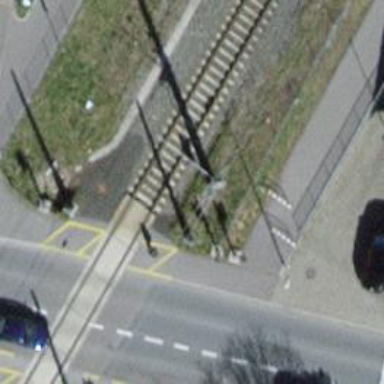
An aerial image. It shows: Railway crossing with traffic signals and double half barrier.